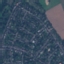
Land use / land cover: Residential